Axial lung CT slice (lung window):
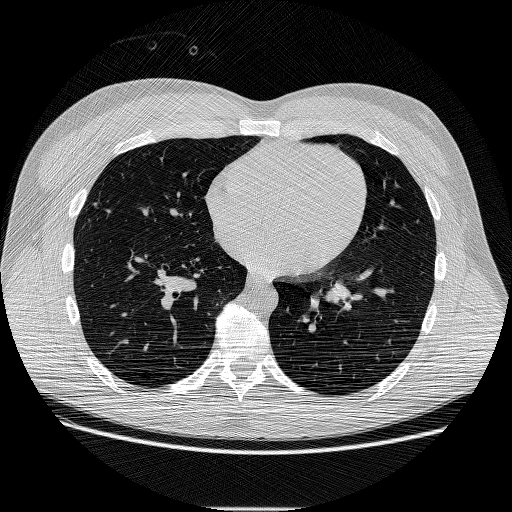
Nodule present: no